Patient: sex F, age 54
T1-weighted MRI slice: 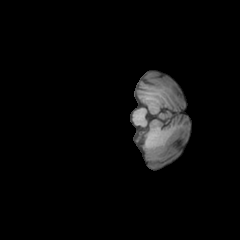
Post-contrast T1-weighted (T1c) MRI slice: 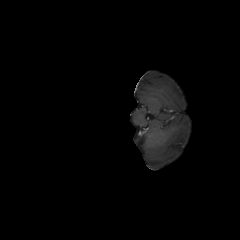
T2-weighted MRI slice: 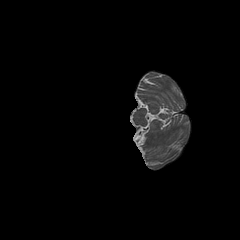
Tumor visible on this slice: no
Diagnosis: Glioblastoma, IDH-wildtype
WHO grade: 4